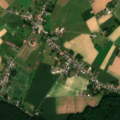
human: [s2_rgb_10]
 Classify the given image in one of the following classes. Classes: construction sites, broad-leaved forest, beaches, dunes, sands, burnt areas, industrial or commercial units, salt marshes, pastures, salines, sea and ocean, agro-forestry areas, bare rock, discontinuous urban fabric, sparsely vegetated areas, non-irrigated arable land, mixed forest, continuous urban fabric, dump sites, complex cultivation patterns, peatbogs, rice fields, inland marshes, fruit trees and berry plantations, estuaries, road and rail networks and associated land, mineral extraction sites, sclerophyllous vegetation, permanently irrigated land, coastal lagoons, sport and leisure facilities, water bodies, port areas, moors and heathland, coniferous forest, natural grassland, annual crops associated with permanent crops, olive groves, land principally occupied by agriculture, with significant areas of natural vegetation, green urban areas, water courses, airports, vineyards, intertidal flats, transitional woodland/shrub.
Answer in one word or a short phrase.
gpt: discontinuous urban fabric, non-irrigated arable land, complex cultivation patterns, broad-leaved forest, mixed forest